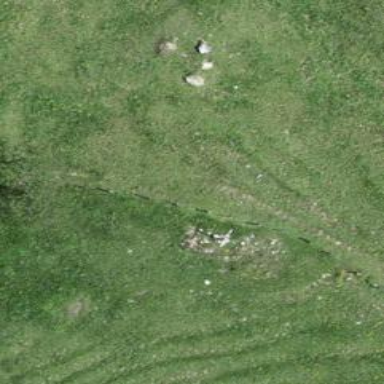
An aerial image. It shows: Wayside cross with historic significance.